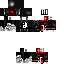
A male skeleton skin with dark skin, wearing brown helmet dressed in a red hoodie and red pants, featuring a closed mouth.